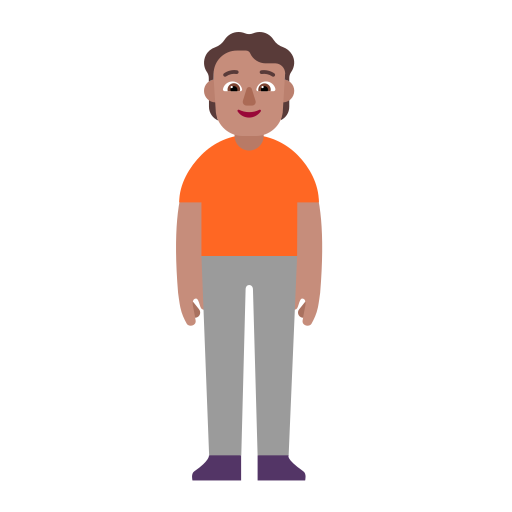
person standing flat